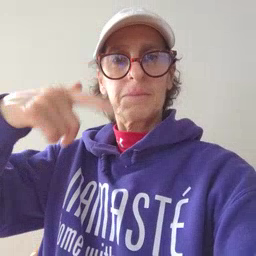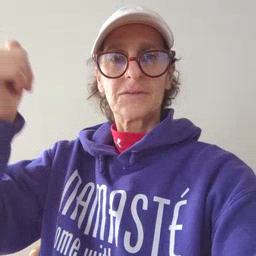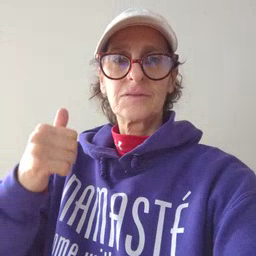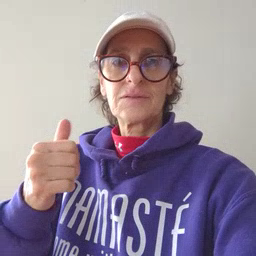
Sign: because